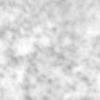
Label: no_change